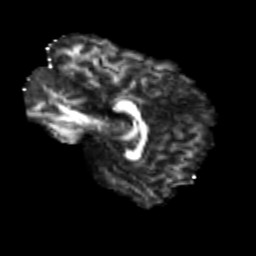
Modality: FA
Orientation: sagittal
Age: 26
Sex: female
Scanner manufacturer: siemens
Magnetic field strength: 3 T
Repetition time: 3.5 s
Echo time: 0.125 s